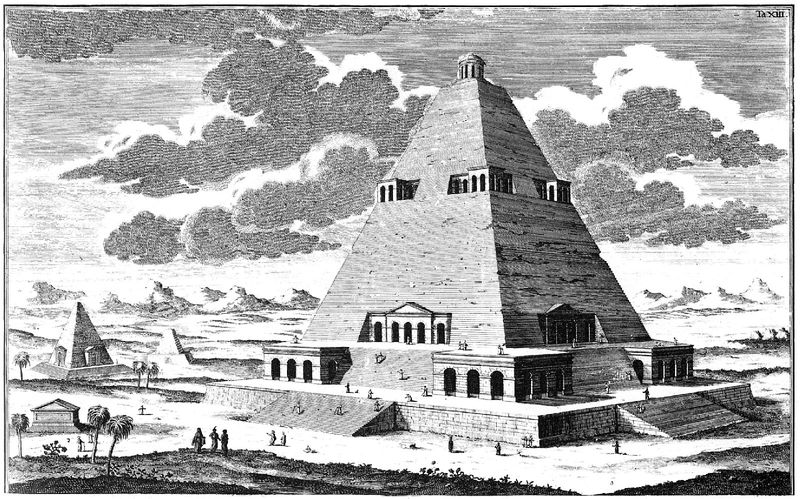
Titel: Entwurf einer historischen Architektur
Künstler: Johann Bernhard Fischer von Erlach
Schlagwörter: himmel, schatten, weiß, wolken, bäume, landschaft, menschen, sand, blumen, fenster, grau, schwarz, vordergrund, zeichnung, wolke, leute, architektur, rahmen, hügel, drei, bogen, afrika, berge, hitze, wüste, steil, arbeiter, staffage, treppe, treppen, spitz, palme, stufen, bögen, eingang, torbogen, druck, radierung, stich, schwarzweiß, tore, antik, vision, schräge, palmen, tempel, rampe, pyramide, bau, bauten, ägypten, bauwerk, torbögen, revolutionsarchitektur, kammern, inka, gigantisch, gizeh, sw, 19. jh ., kusch, taxiii